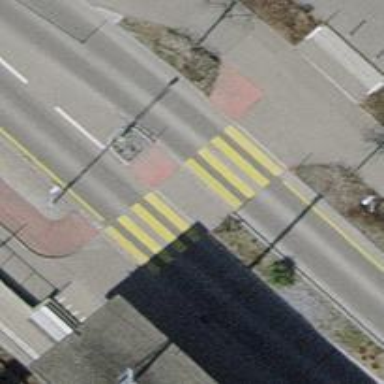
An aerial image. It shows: Zebra crossing with road island.